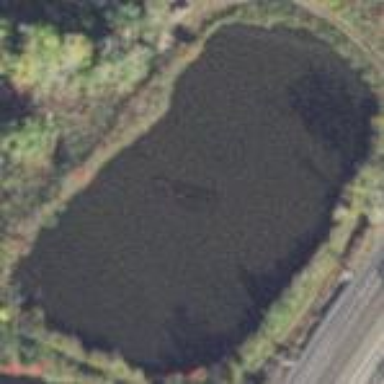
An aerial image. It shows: Pond with natural water.